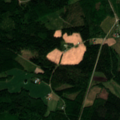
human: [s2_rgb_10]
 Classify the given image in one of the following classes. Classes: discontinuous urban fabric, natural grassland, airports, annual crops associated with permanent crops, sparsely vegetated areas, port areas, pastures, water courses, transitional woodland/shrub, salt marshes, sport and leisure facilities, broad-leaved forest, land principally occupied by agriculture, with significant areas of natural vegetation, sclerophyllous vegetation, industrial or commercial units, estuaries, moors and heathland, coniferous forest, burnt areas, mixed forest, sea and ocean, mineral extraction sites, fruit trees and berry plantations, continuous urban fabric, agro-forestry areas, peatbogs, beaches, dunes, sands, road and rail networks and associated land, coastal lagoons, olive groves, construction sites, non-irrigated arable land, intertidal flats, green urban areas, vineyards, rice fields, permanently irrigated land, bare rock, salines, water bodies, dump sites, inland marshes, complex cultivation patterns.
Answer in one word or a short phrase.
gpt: land principally occupied by agriculture, with significant areas of natural vegetation, coniferous forest, mixed forest, transitional woodland/shrub